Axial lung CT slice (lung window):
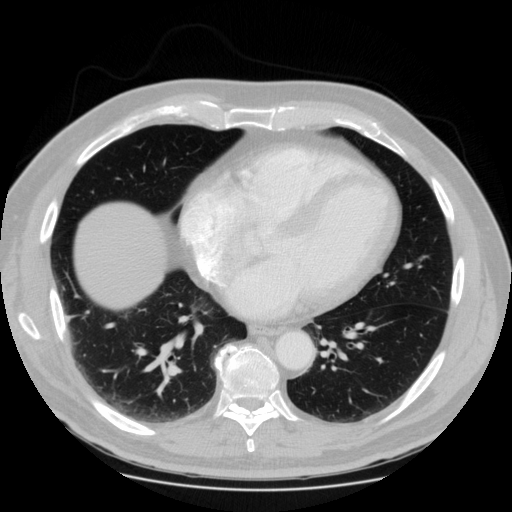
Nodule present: no